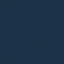
Land use / land cover class: SeaLake